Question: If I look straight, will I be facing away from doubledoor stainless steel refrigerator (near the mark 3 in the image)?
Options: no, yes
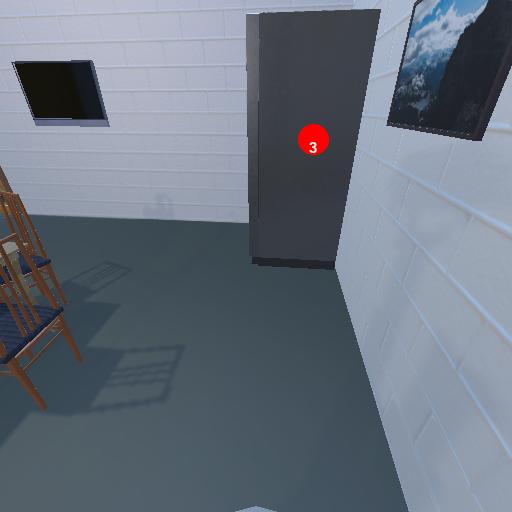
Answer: no